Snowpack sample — Snodgrass Mountain, Crested Butte, Colorado (2/4/25, 12:06 PM MST)
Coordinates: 38.923, -106.968
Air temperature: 35 °F
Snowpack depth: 80 cm
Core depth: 20 cm
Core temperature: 33.8 °F
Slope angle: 14°, slope face: 78°
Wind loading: low
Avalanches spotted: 0
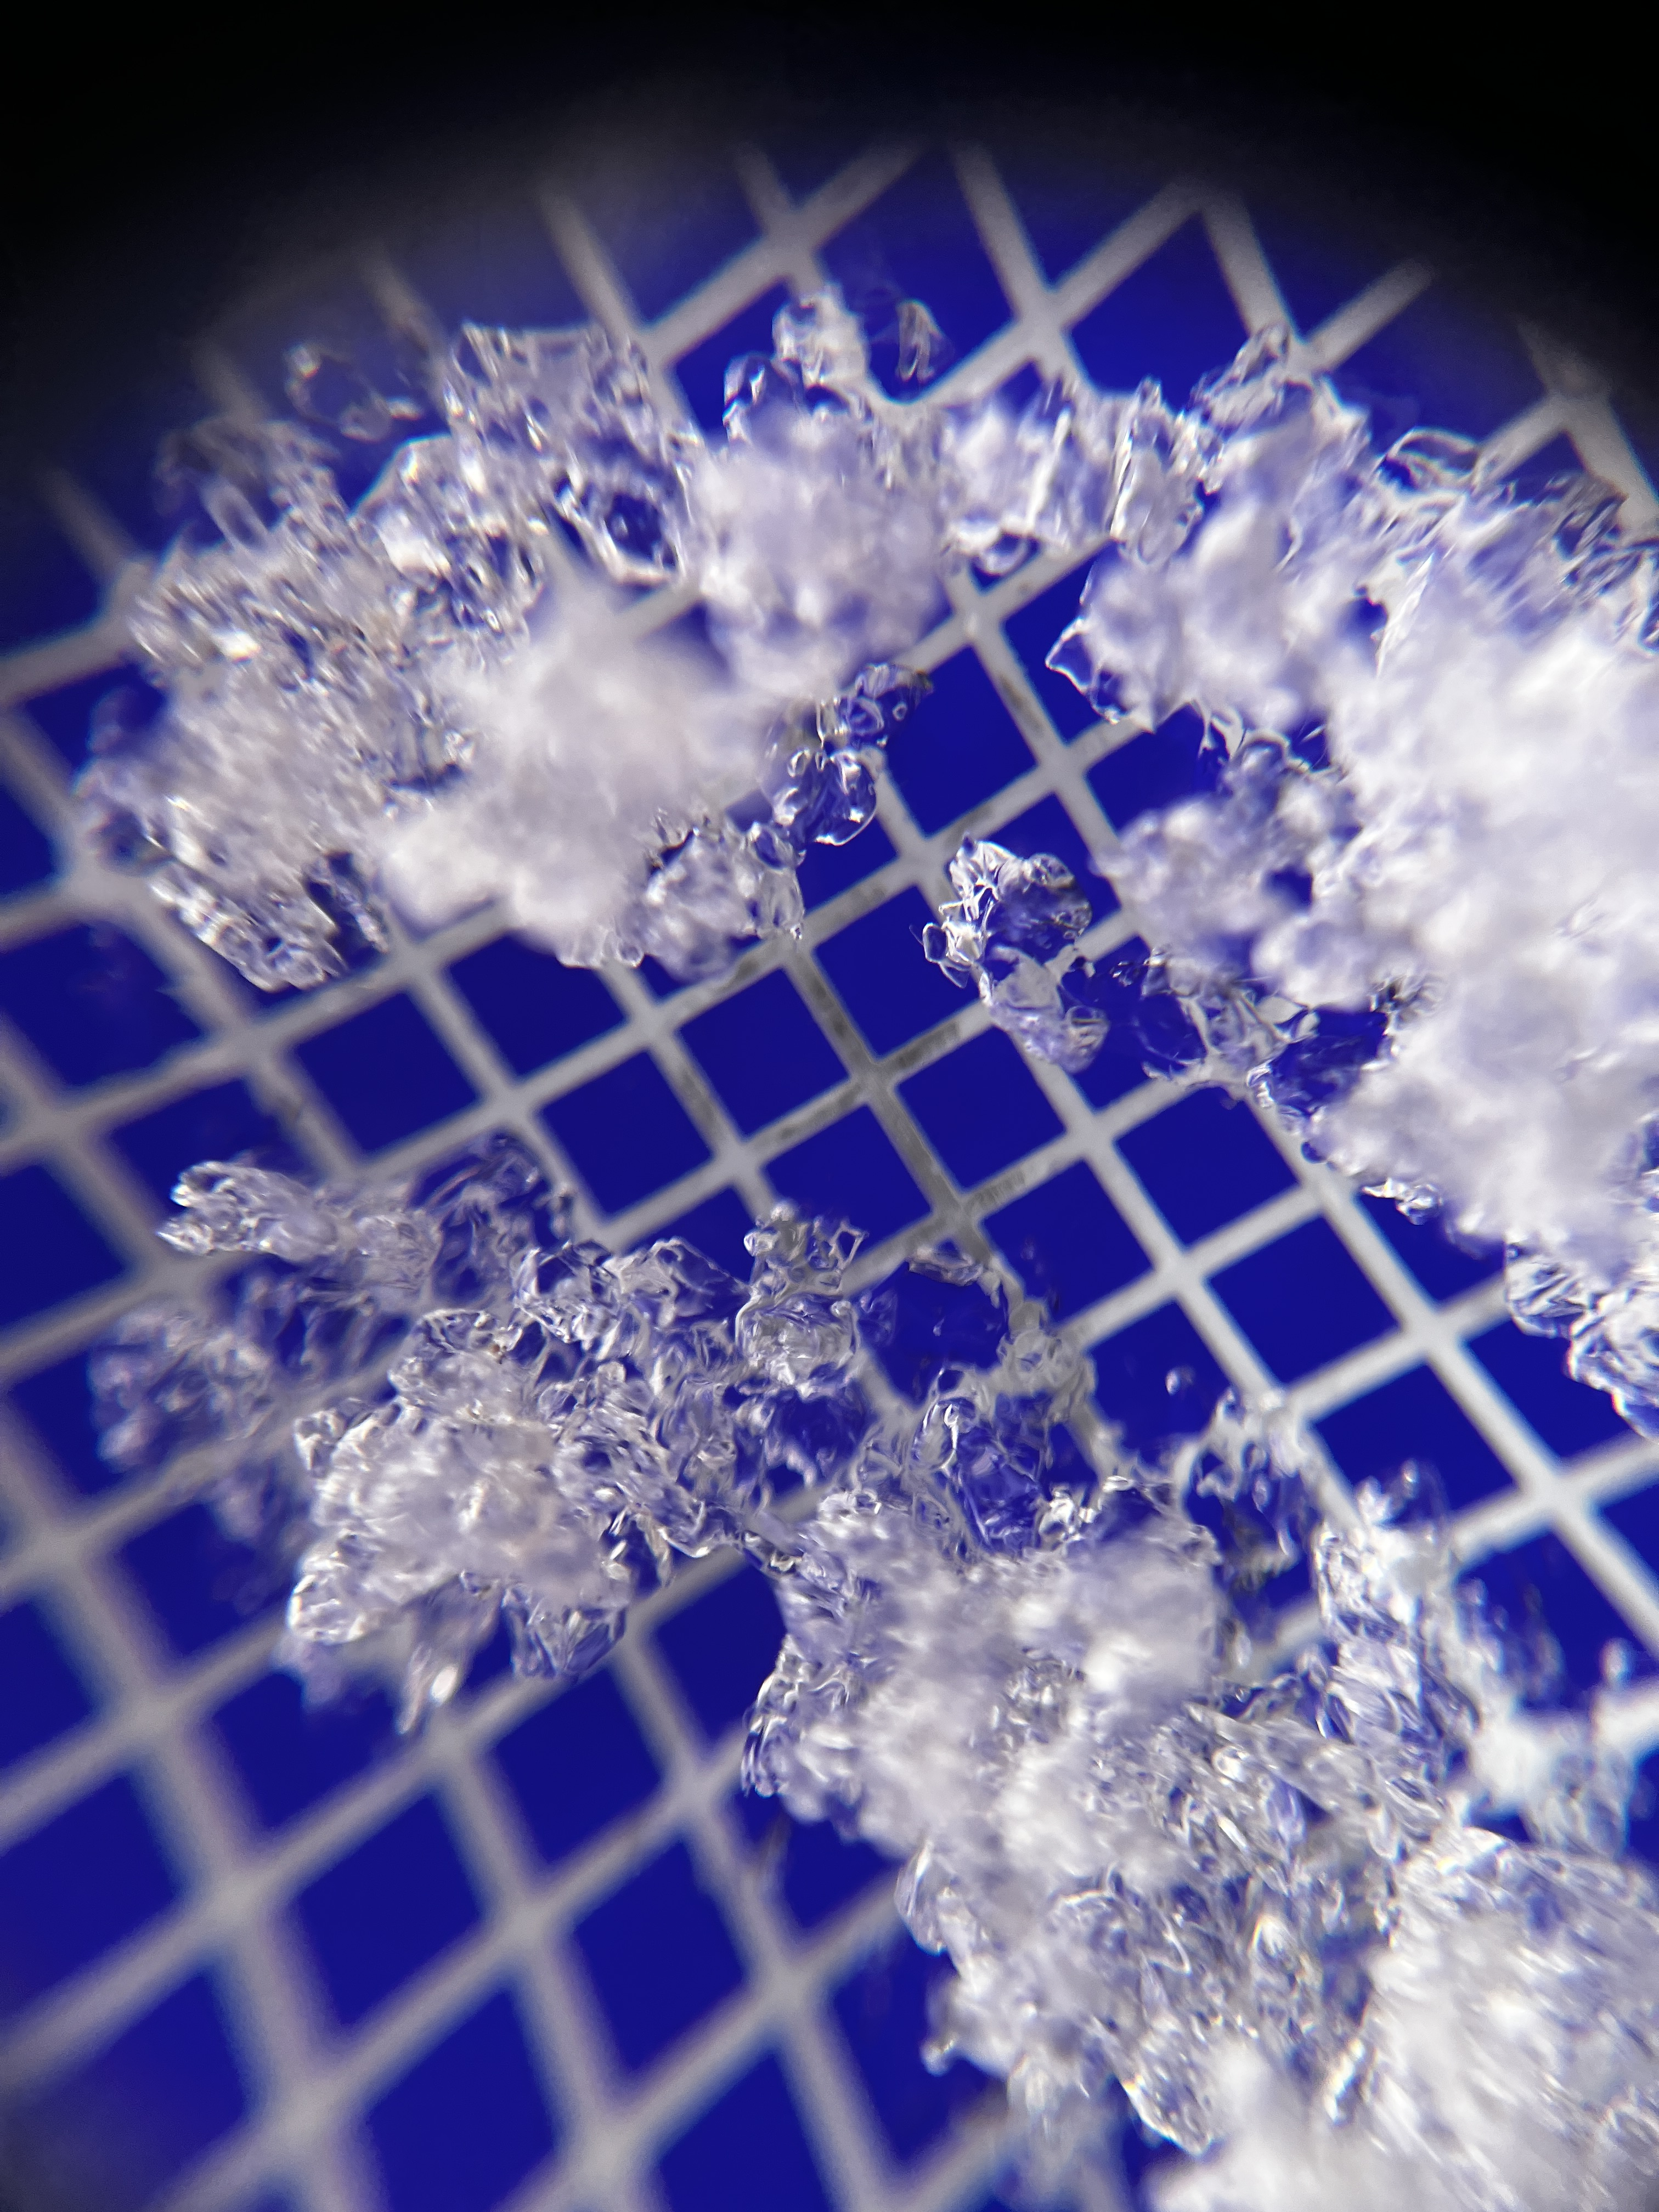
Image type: magnified_profile
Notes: No avalanches nearby, unusually warm weather for the last month reported by residents, Collected 25 yards from treeline